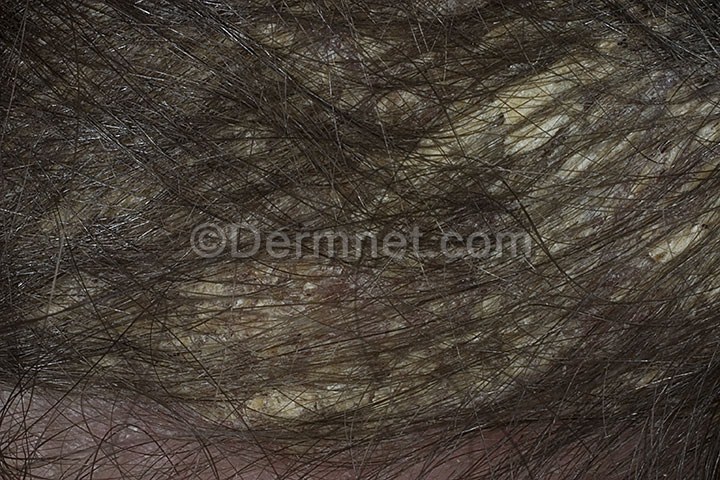
Disease: Psoriasis pictures Lichen Planus and related diseases